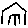
Label: house